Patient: sex M, age 36
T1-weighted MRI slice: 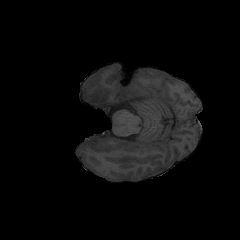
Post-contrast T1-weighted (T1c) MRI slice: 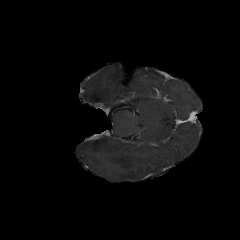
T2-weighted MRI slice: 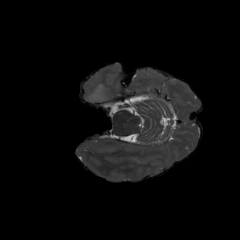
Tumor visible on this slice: yes
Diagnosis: Glioblastoma, IDH-wildtype
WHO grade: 4